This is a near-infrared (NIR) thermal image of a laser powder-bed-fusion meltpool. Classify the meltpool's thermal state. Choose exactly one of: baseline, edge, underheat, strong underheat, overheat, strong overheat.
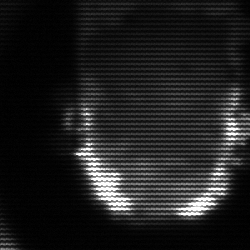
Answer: baseline